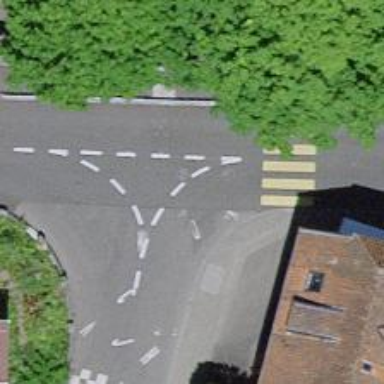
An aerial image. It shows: Traffic calming table.